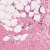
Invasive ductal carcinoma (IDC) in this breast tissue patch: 1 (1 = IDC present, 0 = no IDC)